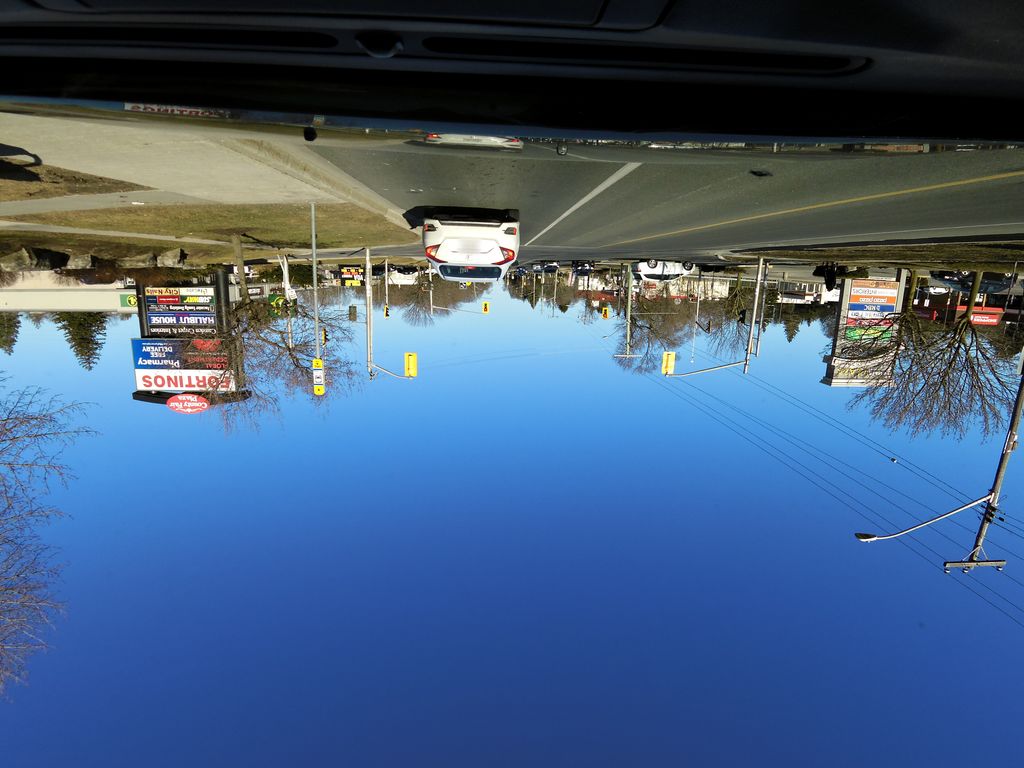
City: hamilton